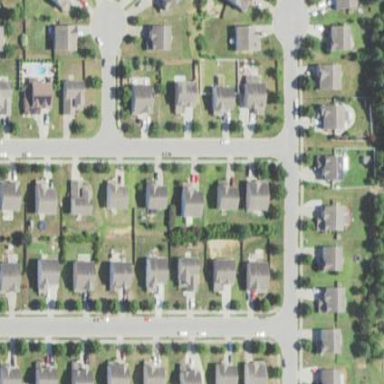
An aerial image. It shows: Residential neighbourhood.